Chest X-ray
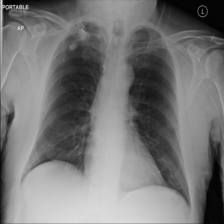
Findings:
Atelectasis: negative
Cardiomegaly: negative
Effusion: negative
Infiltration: negative
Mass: negative
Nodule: negative
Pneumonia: negative
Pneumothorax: negative
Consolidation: negative
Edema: negative
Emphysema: negative
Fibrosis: negative
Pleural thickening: negative
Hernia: negative